Platform: macOS
Application: Chrome
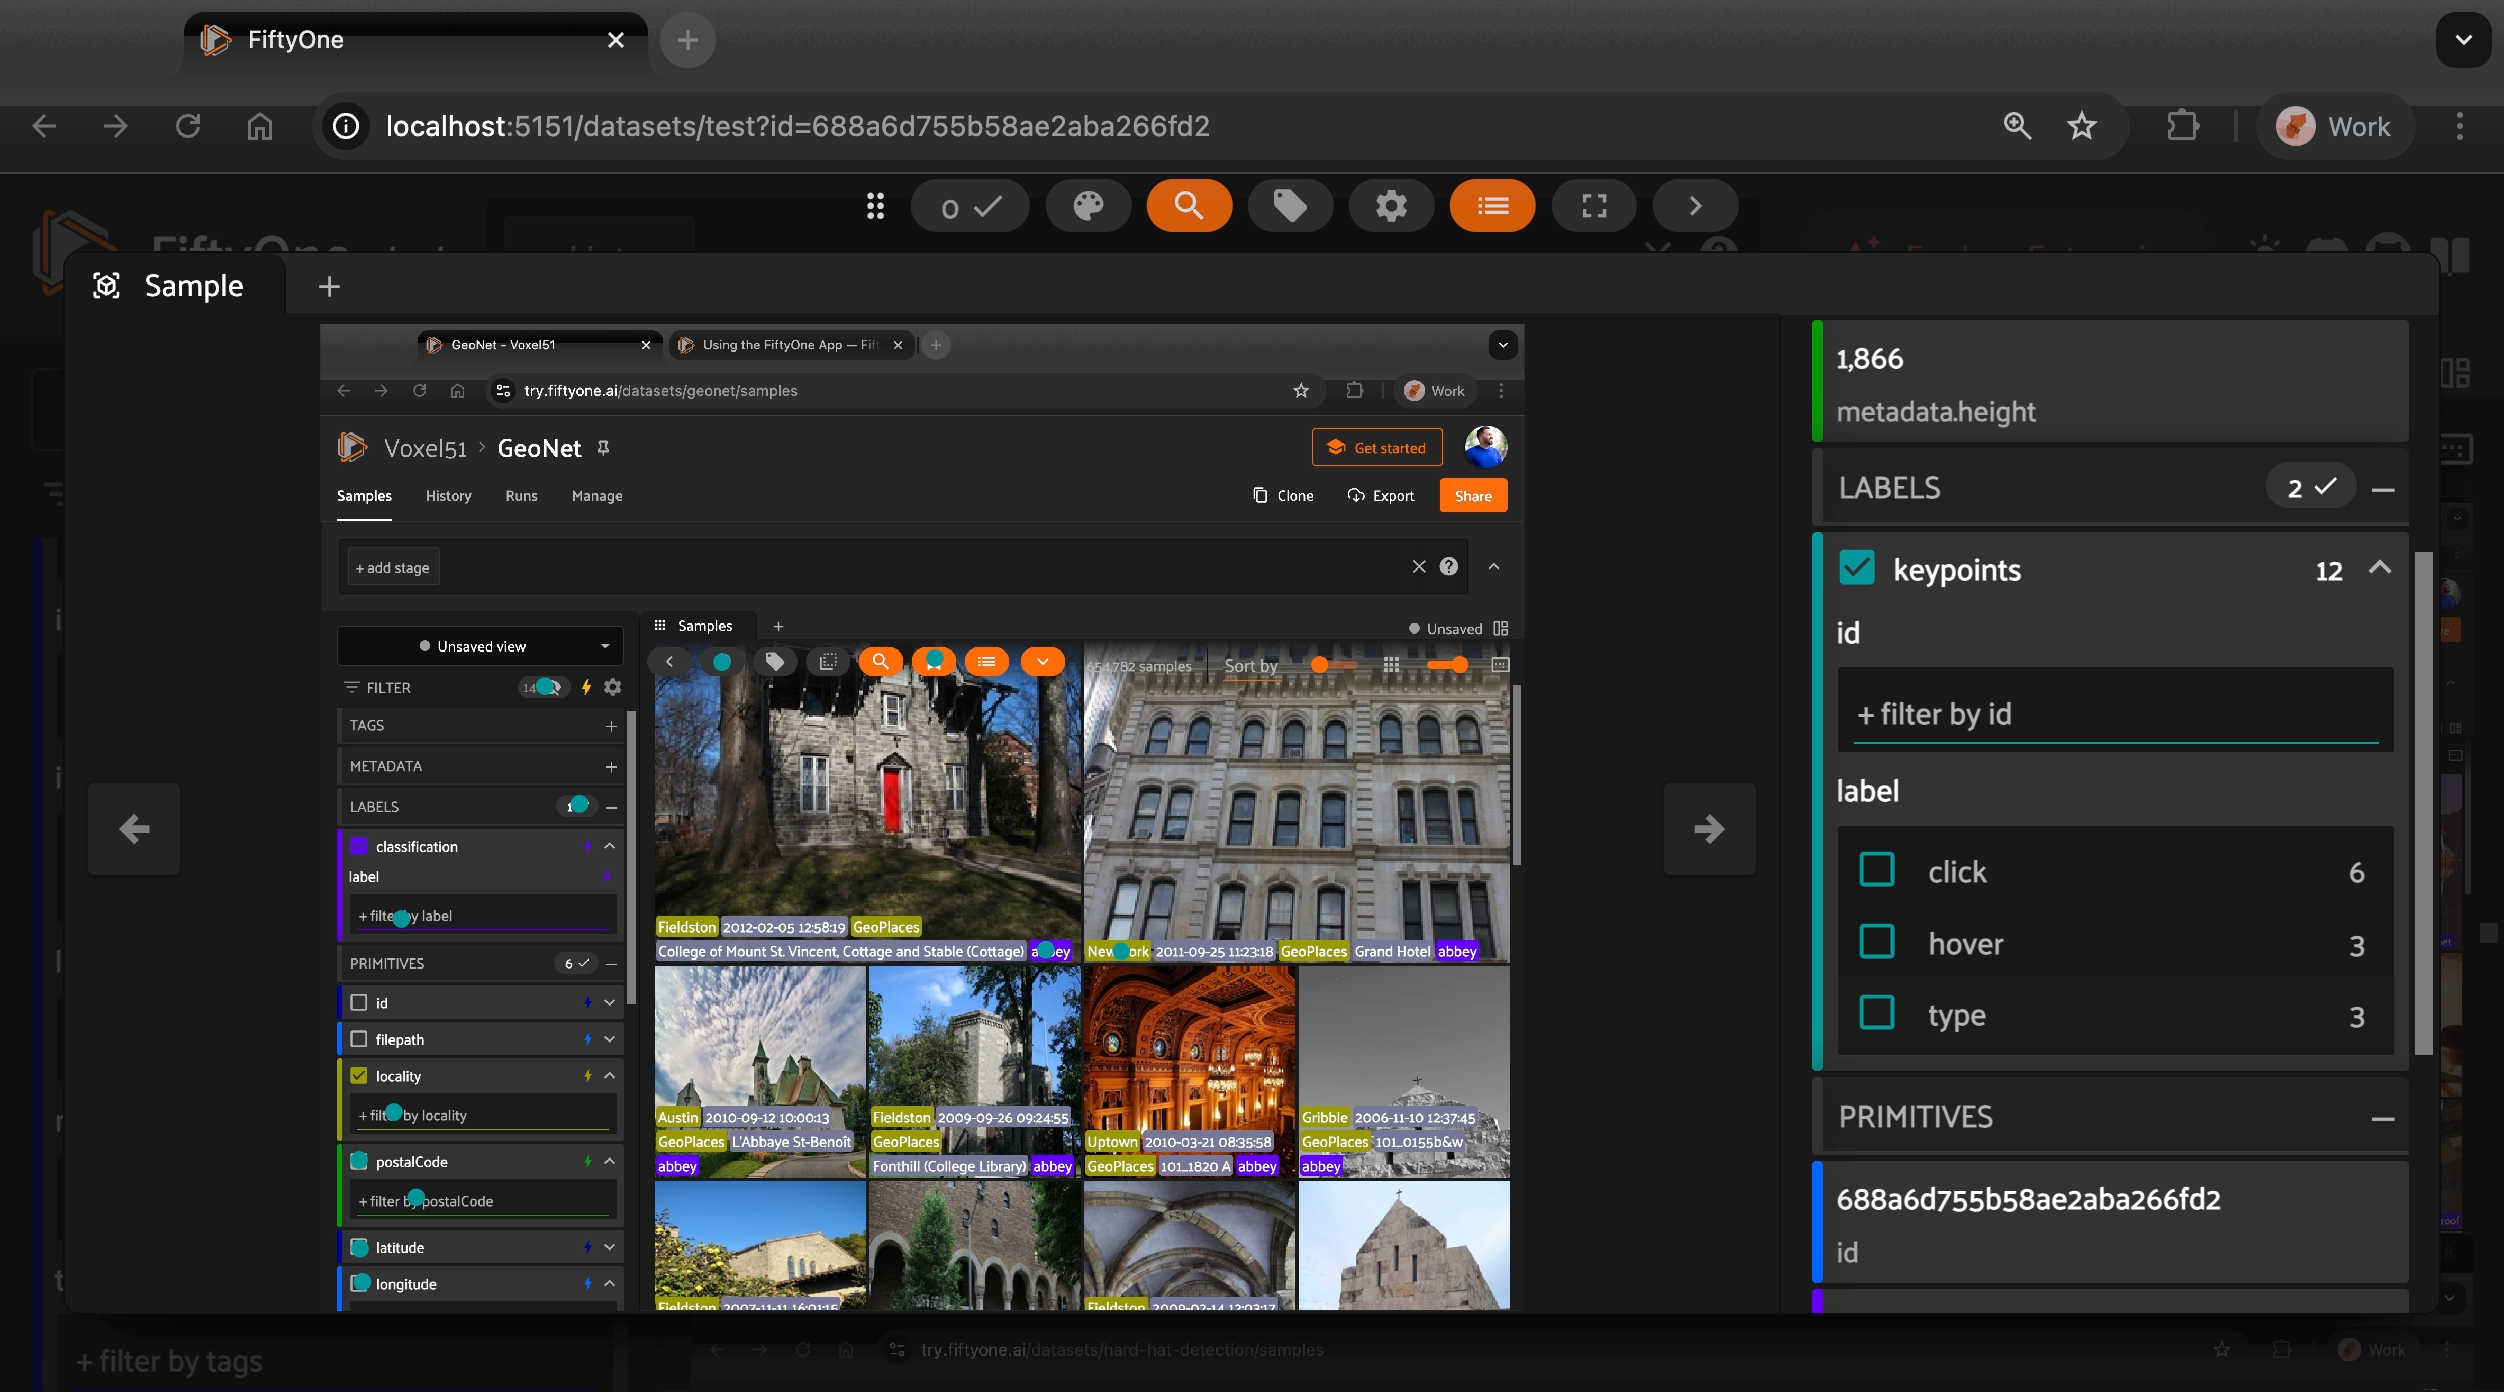
task_description: Scroll up on the sample modal sidebar
action_type: click
element_info: Slider
steps_since_start: 1

task_description: Scroll down on the sample modal sidebar
action_type: click
element_info: Slider
steps_since_start: 1

task_description: Hide the sidebar from the modal
action_type: click
element_info: Icon
steps_since_start: 1

task_description: Enter full screen mode
action_type: click
element_info: Icon
steps_since_start: 1

task_description: Navigate to the next sample
action_type: click
element_info: Icon
steps_since_start: 1

task_description: Navigate to the previous sample
action_type: click
element_info: Icon
steps_since_start: 1

task_description: Scroll to the bottom of the sample modal sidebar
action_type: click
element_info: Slider
steps_since_start: 1

task_description: Scroll to the top of the sample modal sidebar
action_type: click
element_info: Slider
steps_since_start: 1

task_description: Where can I find the number of keypoints on this sample?
action_type: hover
element_info: Text
steps_since_start: 1

task_description: Where can I find the number of click keypoint labels on this sample?
action_type: hover
element_info: Menu Item
steps_since_start: 1

task_description: Where can I find the number of hover keypoint labels on this sample?
action_type: hover
element_info: Text
steps_since_start: 1

task_description: Where can I find the number of type keypoint labels on this sample?
action_type: hover
element_info: Text
steps_since_start: 1